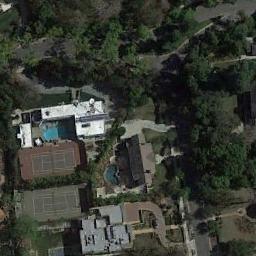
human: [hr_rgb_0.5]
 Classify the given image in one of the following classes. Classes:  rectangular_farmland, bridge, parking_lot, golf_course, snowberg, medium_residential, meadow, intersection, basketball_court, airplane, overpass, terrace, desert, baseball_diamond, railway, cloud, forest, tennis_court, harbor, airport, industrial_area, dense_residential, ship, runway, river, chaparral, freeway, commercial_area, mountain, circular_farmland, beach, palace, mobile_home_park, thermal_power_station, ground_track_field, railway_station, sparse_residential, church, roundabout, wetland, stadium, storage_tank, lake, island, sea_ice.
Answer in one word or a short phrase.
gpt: tennis_court